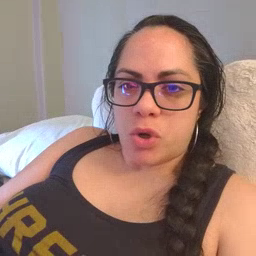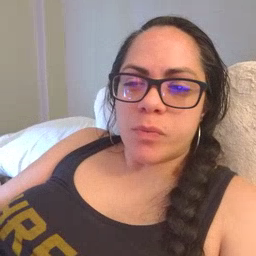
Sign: flower